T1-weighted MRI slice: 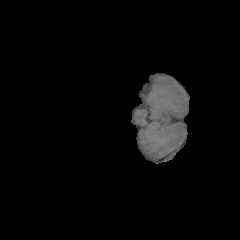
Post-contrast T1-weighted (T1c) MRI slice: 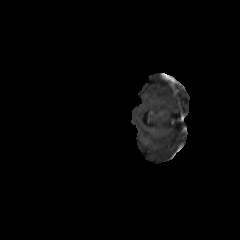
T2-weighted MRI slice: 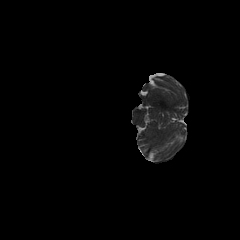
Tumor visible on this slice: no